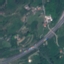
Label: Highway